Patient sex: F
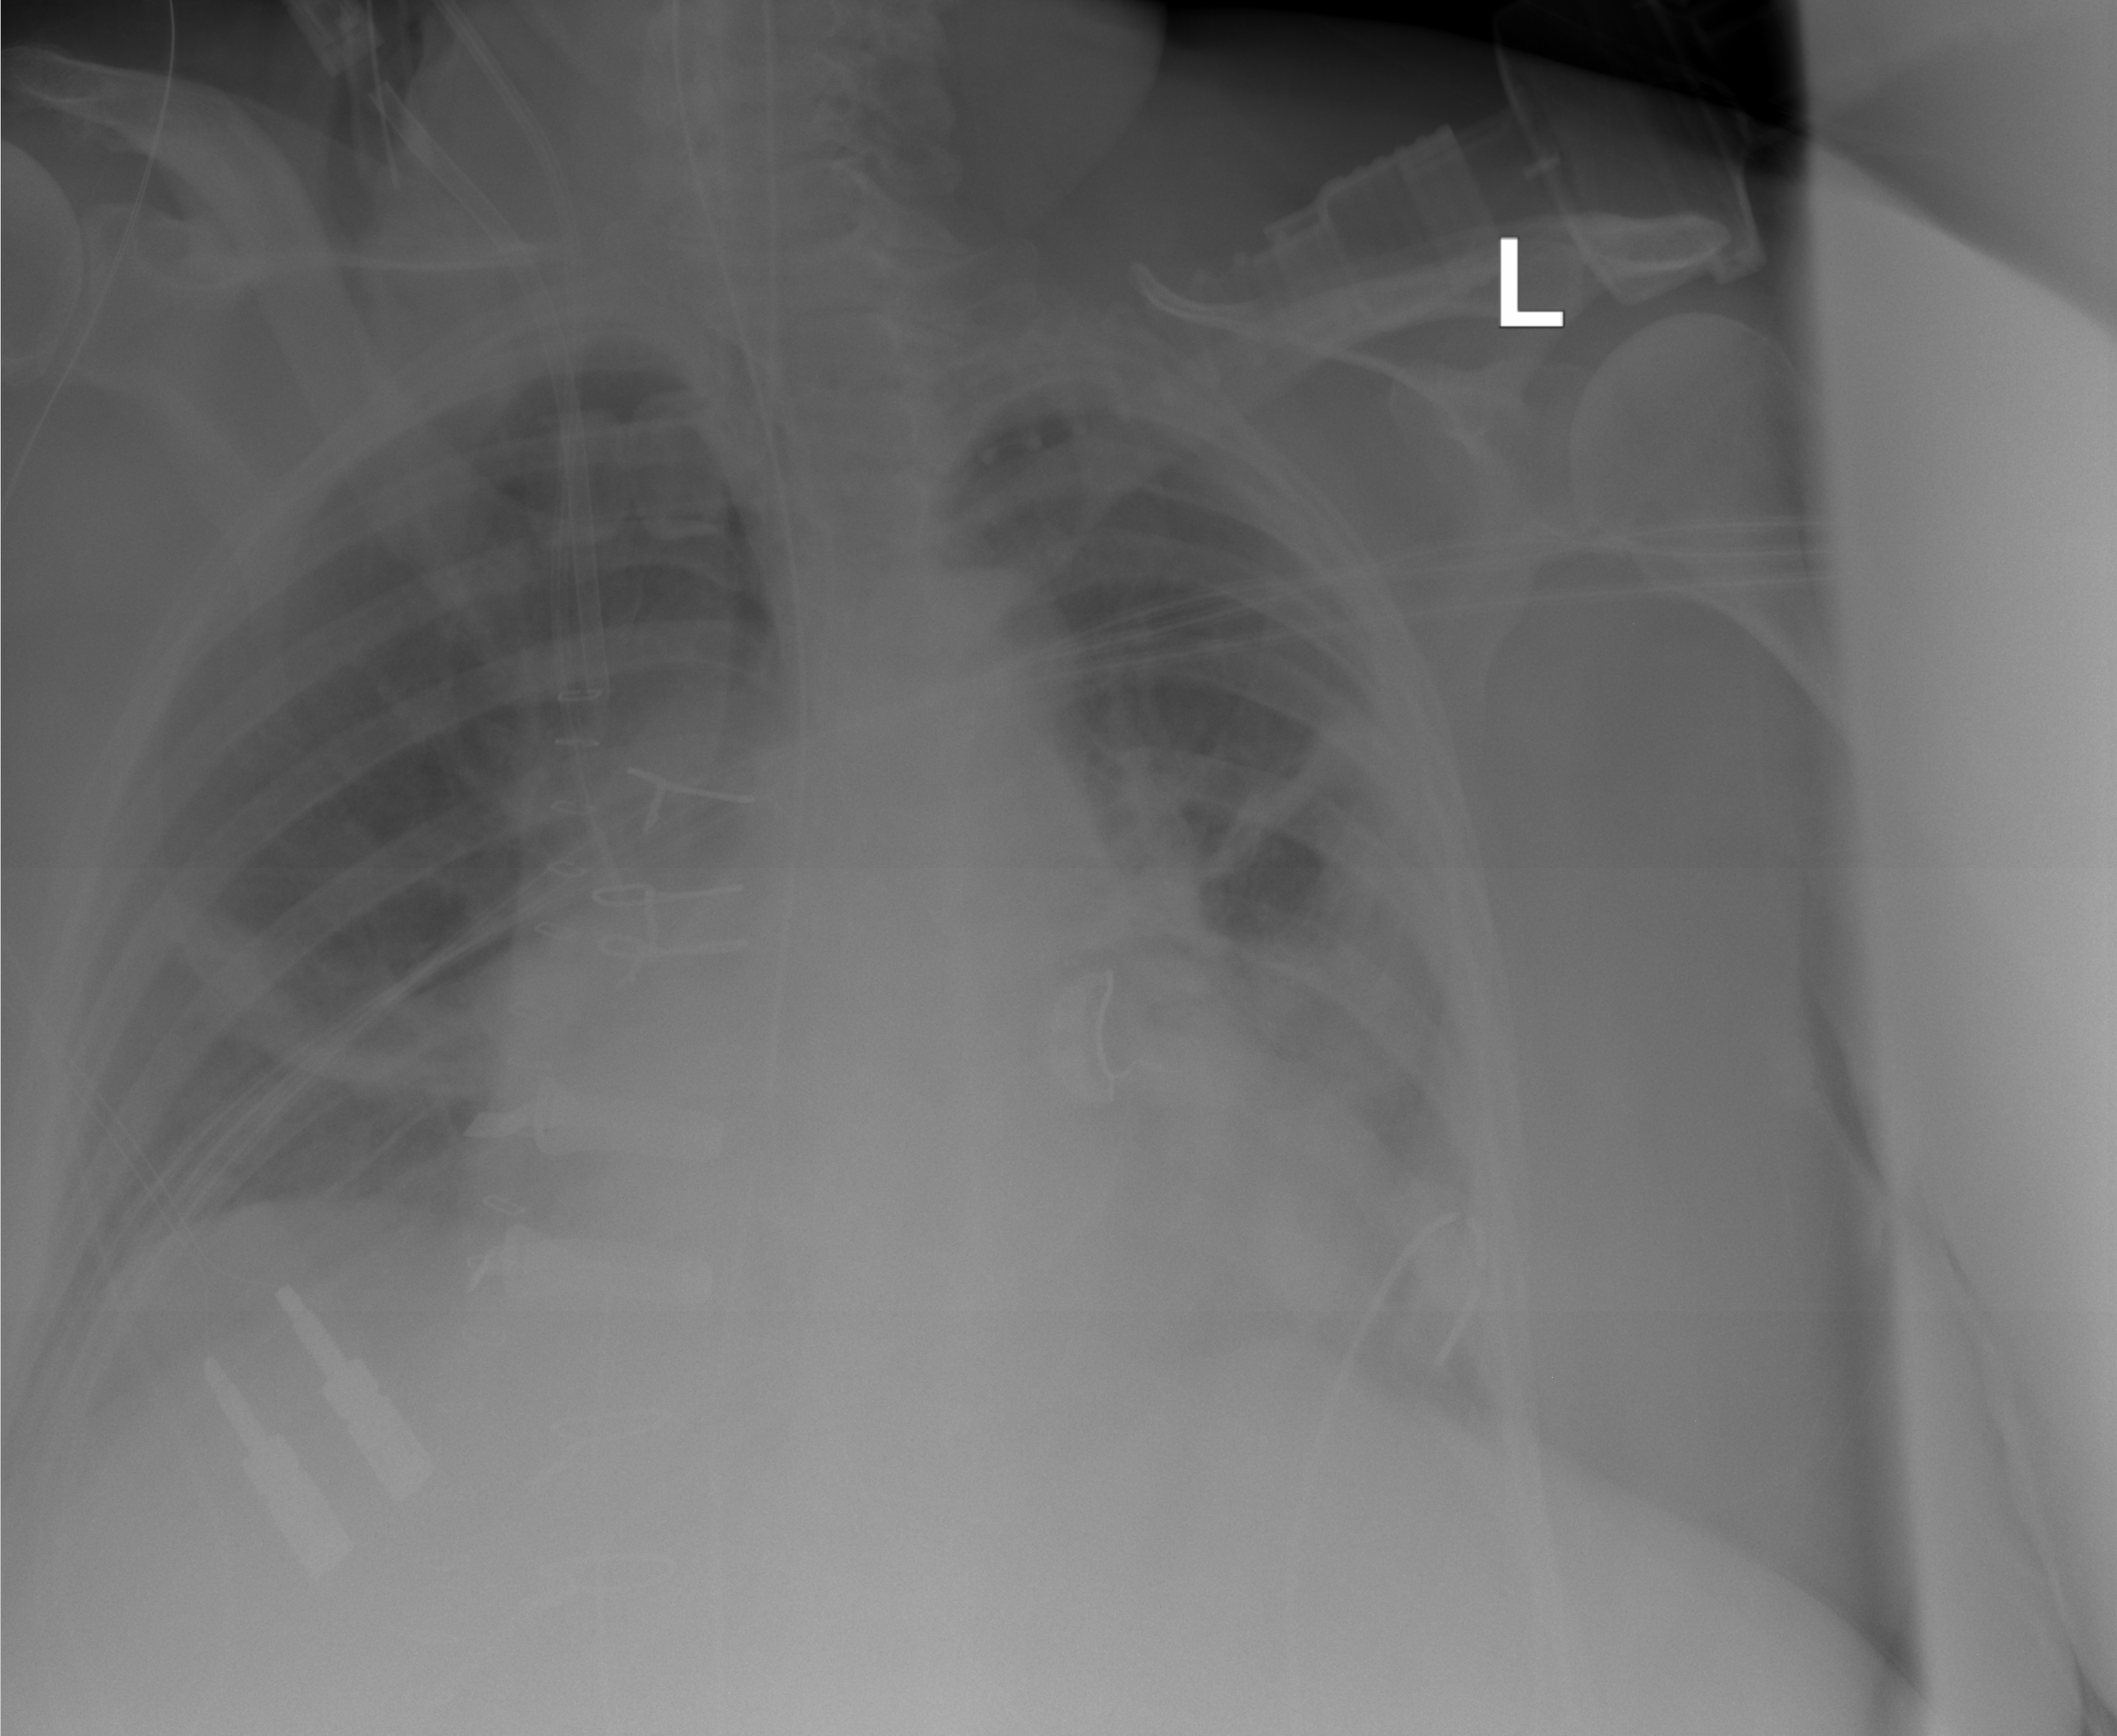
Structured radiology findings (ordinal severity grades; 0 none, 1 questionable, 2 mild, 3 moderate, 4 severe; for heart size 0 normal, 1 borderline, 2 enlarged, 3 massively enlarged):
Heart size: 2
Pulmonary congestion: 0
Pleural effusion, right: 0
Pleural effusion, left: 2
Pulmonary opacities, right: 0
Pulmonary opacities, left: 1
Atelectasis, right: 2
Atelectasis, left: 2